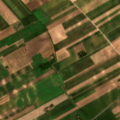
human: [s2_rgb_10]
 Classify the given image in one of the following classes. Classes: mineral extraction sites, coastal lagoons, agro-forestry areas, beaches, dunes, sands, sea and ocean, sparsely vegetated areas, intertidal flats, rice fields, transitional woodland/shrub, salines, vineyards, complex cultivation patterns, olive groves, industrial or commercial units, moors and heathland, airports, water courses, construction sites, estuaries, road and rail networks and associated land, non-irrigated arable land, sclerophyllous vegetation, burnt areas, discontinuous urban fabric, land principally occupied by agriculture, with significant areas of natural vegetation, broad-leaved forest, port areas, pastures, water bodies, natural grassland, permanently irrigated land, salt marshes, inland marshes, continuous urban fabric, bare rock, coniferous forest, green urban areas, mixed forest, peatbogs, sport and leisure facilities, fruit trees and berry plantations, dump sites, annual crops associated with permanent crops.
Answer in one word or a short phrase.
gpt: discontinuous urban fabric, non-irrigated arable land